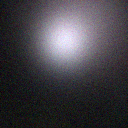
Screen state: off